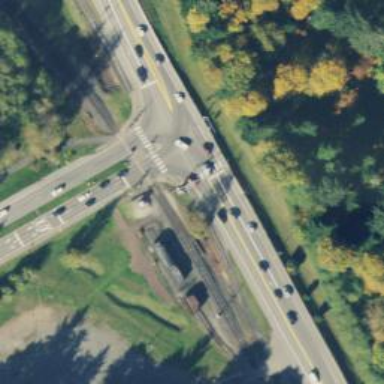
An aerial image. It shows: Crossing for the railway.